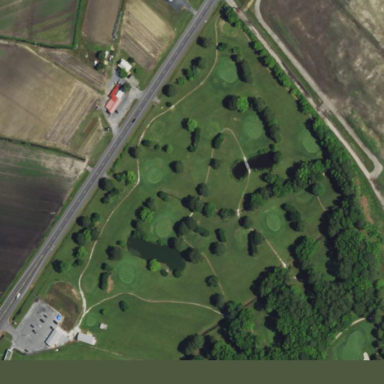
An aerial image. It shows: Golf course surrounded by greenery.